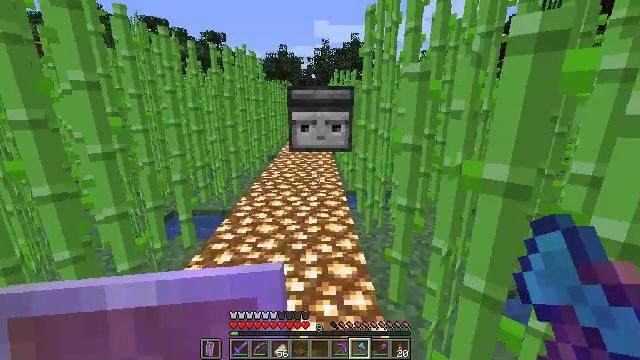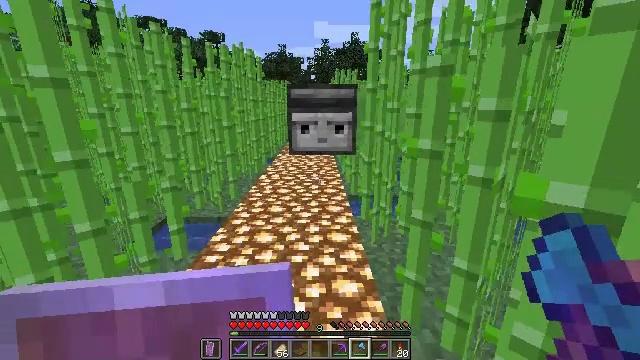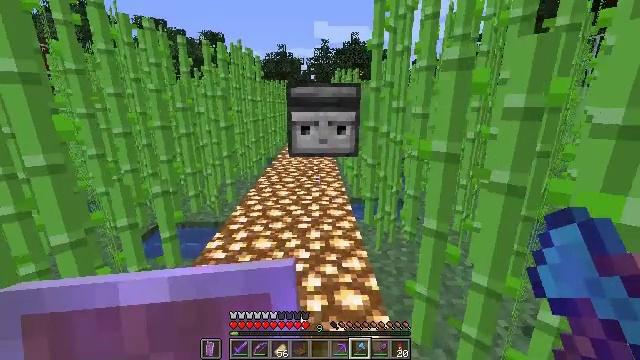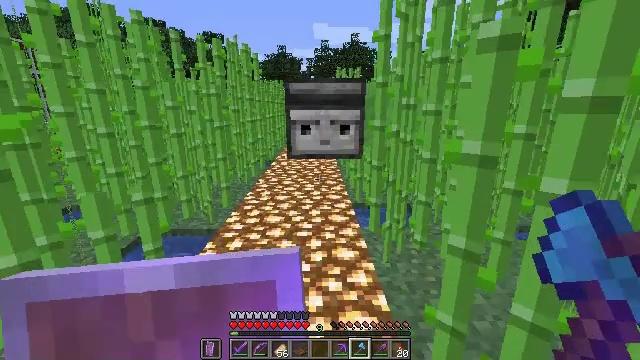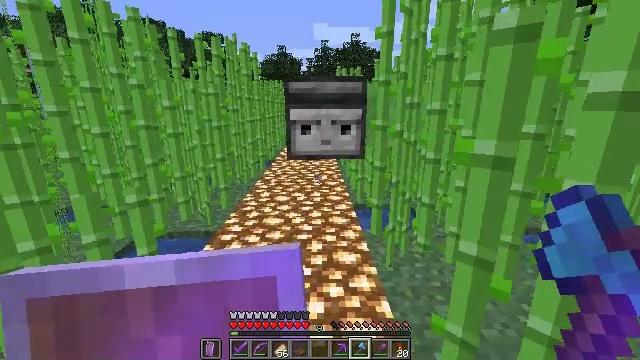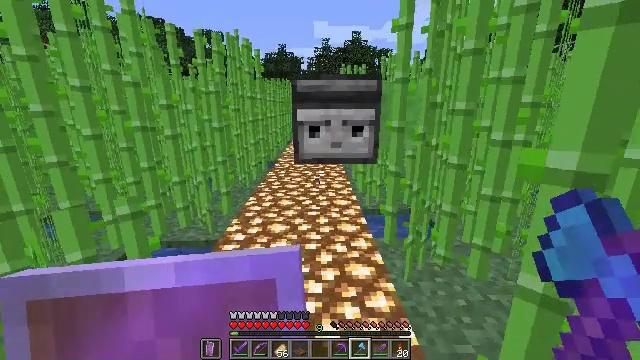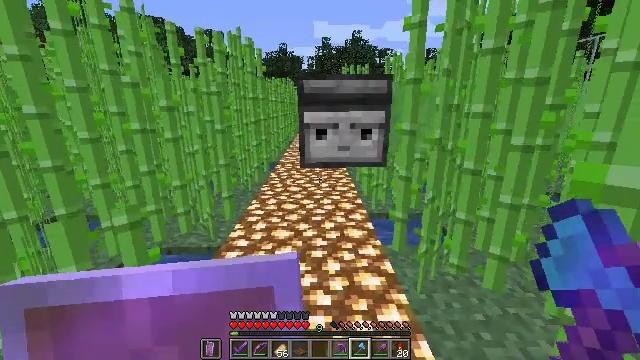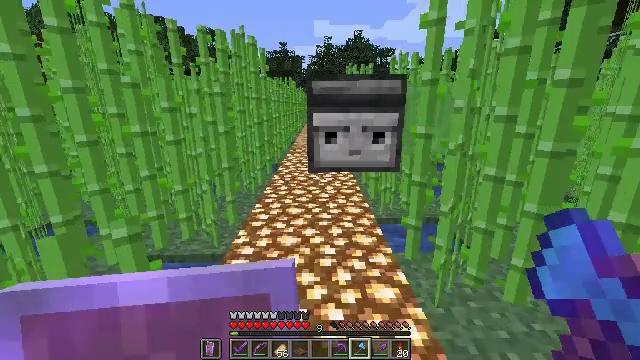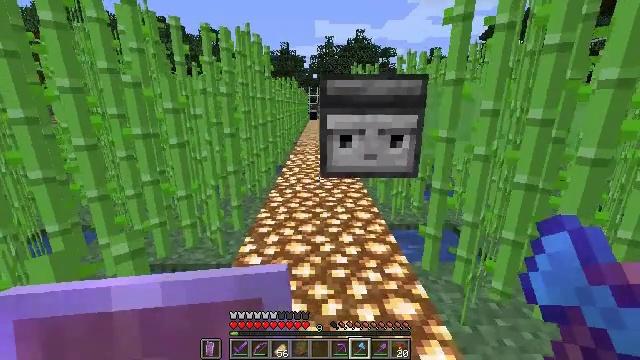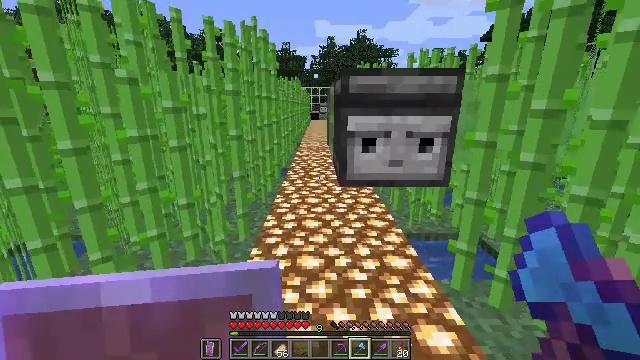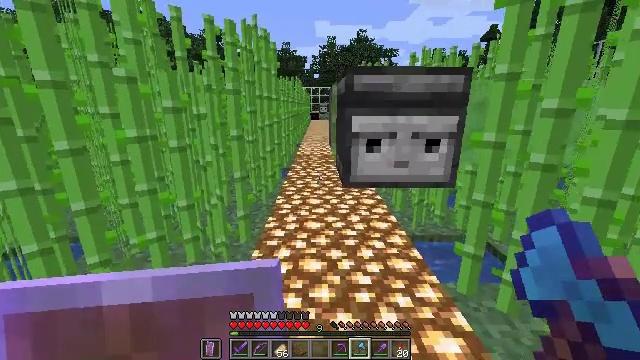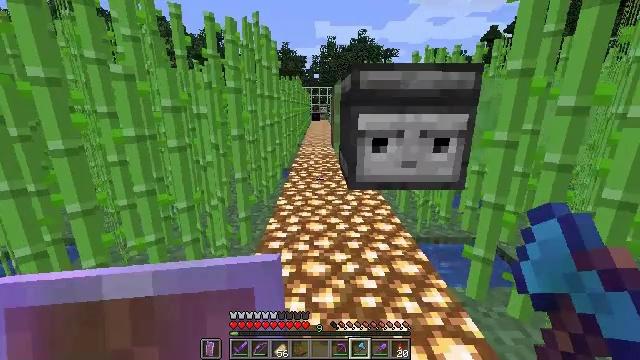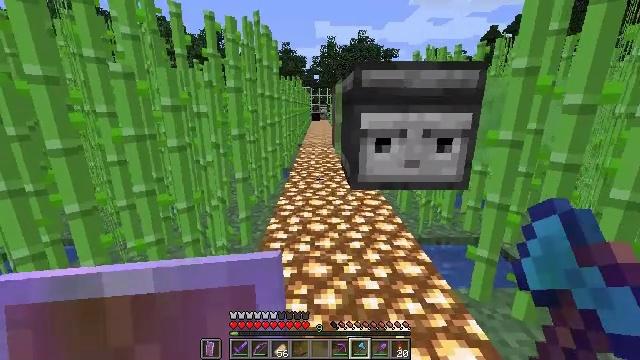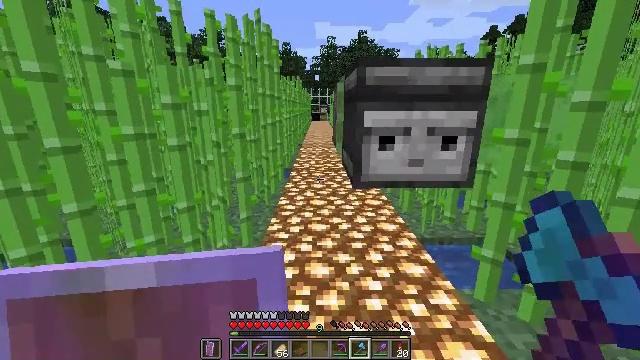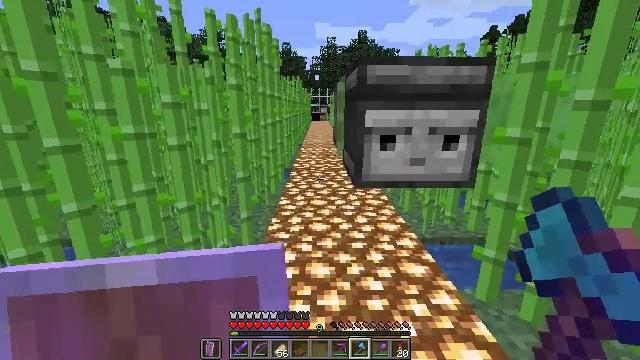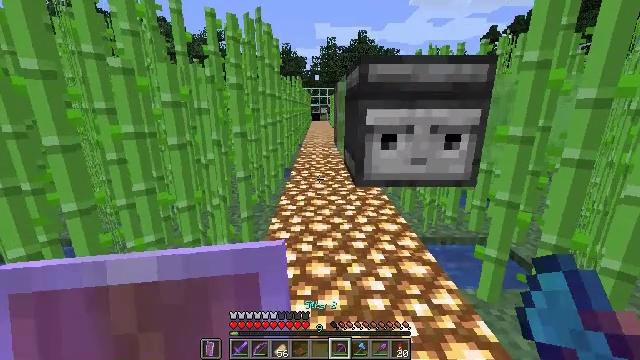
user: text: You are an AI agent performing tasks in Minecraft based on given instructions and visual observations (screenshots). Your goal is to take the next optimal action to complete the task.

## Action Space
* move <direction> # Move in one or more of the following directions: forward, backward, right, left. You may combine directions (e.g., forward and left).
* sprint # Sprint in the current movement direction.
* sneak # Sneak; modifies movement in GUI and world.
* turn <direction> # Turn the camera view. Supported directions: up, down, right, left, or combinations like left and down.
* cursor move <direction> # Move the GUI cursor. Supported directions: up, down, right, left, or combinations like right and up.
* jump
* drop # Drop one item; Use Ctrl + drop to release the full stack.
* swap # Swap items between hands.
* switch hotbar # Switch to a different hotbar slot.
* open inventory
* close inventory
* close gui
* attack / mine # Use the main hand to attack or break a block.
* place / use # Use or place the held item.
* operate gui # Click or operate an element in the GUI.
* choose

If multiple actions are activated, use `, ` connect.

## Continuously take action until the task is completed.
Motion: motion action
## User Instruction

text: Break the observer to move it.
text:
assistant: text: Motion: move forward
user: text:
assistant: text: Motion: move forward
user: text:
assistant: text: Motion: move forward
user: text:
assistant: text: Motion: move forward and move left
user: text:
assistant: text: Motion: move forward and move left
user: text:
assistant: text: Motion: move forward and move left
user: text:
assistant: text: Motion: move forward and move left
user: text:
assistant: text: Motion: move forward and move left
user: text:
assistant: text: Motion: move forward
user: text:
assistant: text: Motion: no_op
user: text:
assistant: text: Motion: no_op
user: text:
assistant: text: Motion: no_op
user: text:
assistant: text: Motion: no_op
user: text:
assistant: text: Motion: no_op
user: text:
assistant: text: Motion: no_op
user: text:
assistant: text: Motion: no_op
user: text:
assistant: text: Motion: no_op
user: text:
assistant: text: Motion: no_op
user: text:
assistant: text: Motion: no_op
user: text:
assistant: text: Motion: no_op
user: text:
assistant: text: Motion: move forward, turn right and up
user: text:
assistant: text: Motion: move forward, turn right and up
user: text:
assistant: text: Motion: move forward
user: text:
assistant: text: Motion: move forward
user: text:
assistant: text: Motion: move forward
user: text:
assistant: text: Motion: move forward, turn right
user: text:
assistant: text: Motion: move forward, turn right and up
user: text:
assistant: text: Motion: move forward, turn right and up
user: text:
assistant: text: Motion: move forward
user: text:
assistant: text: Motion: move forward